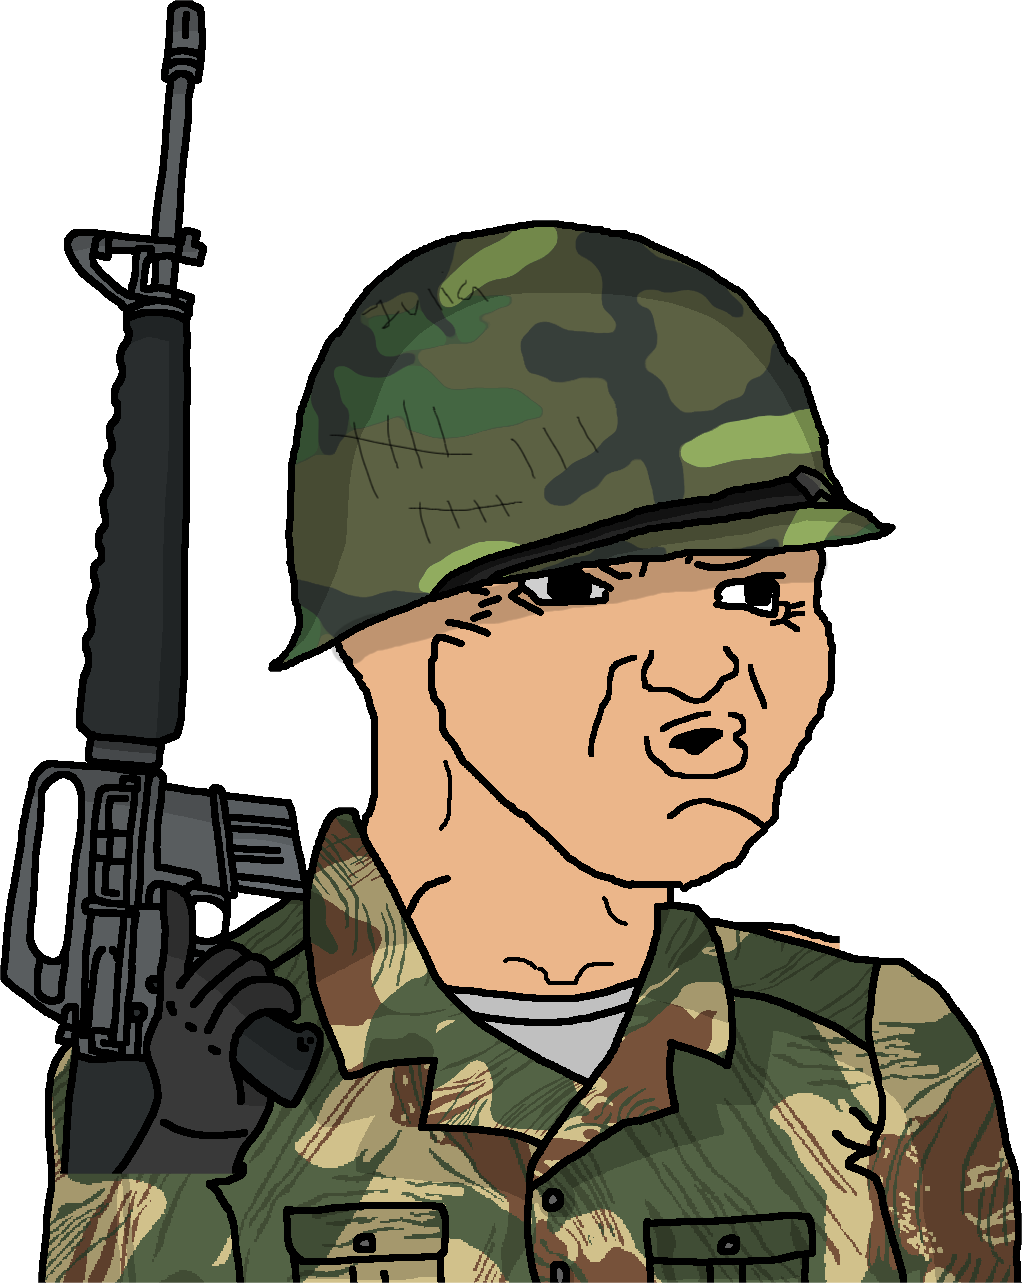
Label: 5_Hooker